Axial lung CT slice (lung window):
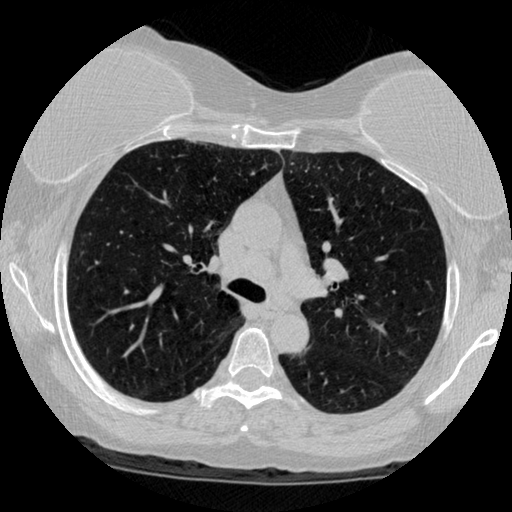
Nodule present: no